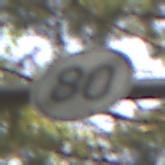
Verkehrszeichen: EndeGeschwindigkeit80
Umgebung: Outdoor, RoadRail
Tageszeit: MorningAfternoon
Wetter: Clear
Licht: Natural
Jahreszeit: NotSpecified
Kontrast: LowContrast